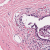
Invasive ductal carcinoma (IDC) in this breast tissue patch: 0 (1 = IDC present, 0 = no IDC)